Question: I am asking this question here to get some information and ideas from the professionals. My question is I just start to learn 'Bootstrap 3.1' for my front end developments. So I have followed some basic tutorials regarding to the subject. With that tutorials, I found that the look and feels of every page layout have same structure and design. So I am afraid, Can we design advance and very different layout using 'Bootstrap 3.1'?
Here I have attached a navigation bar. Someone can tell me, is it possible to design like this navigation bar using bootstrap 3.1?

I am not asking to someone to code this, just I ask this to make a strong sense about 'bootstrap 3.1'.
hope someone pointed me out to the right direction.
Thank you.
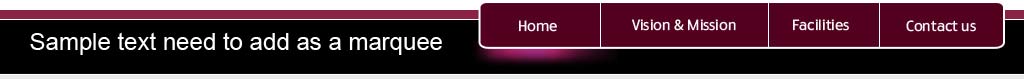
Answer: Yes, it is easy to override any bootstrap styles you want.
It is designed to be usable out of the box, but also to provide good base styles in a logical way to be over ridden. The designers did not want to force you to use their styles.
If you use SASS or LESS, it will be easy. If you use the finished compiled CSS, it will be VERY tedious to edit.
I've built several apps entirely from Bootstrap 3, and most do not look like 'bootstrap' but use a ton of their base styles.